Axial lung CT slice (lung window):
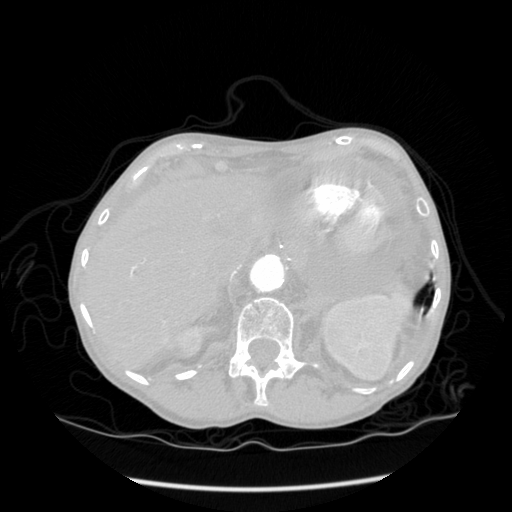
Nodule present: no